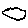
Label: cloud